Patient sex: M
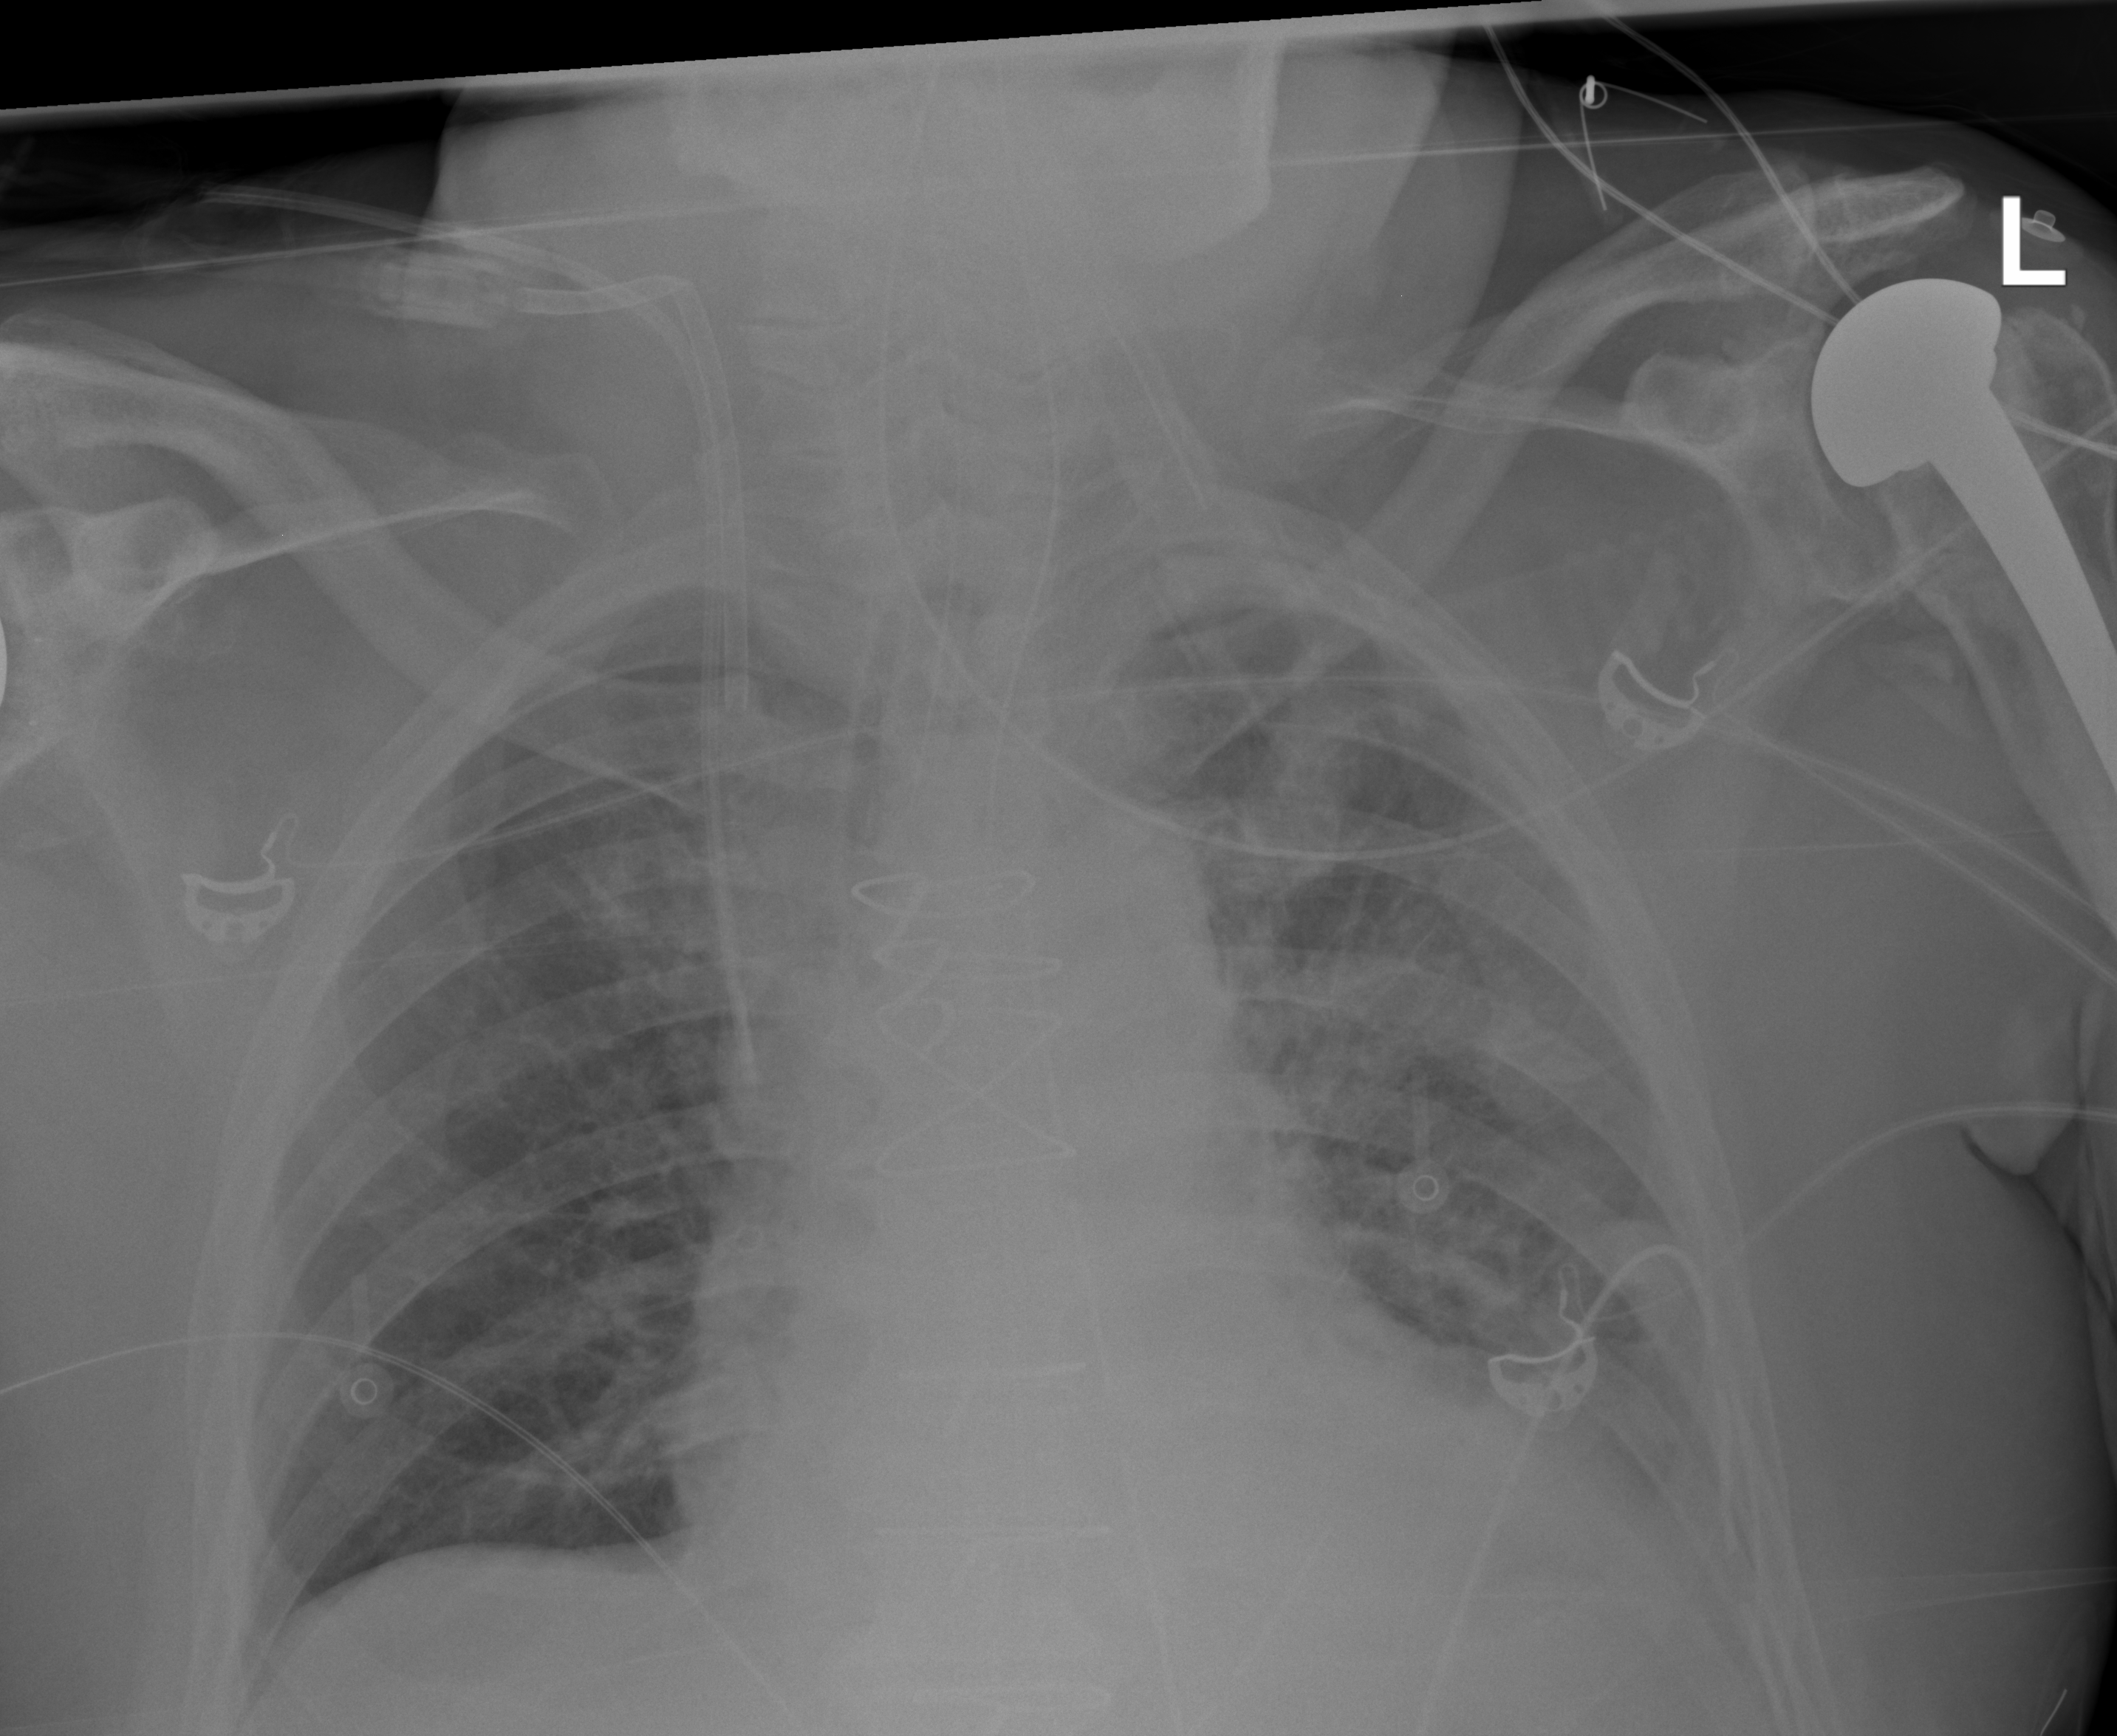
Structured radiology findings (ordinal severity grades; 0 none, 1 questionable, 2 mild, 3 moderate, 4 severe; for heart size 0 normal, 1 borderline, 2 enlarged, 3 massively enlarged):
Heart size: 2
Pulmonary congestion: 2
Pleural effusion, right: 0
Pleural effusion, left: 2
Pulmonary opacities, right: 2
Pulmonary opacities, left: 3
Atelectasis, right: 0
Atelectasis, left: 2